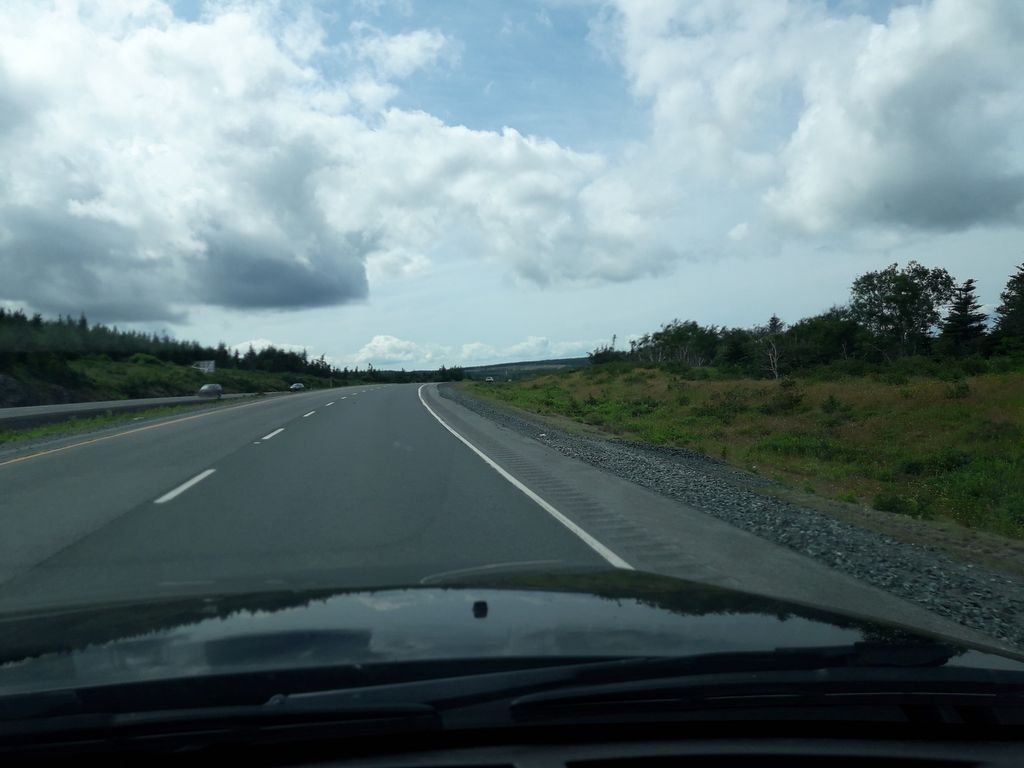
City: st_johns